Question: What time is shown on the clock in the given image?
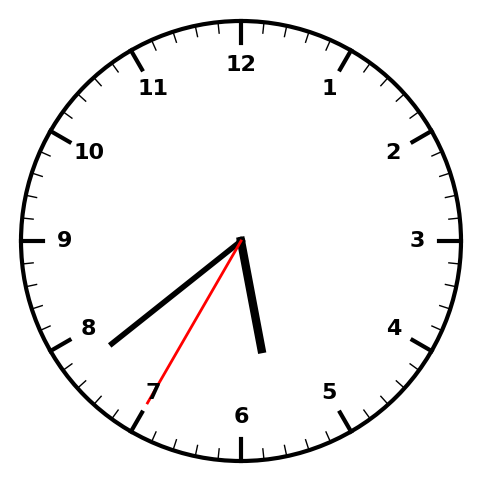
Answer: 05:38:35